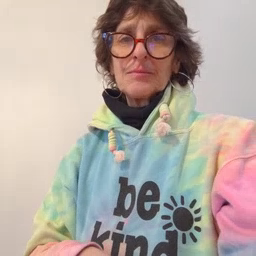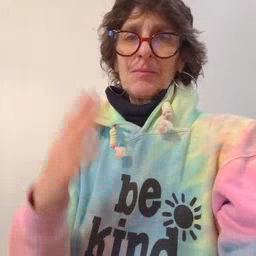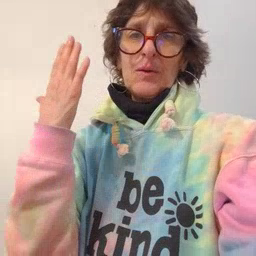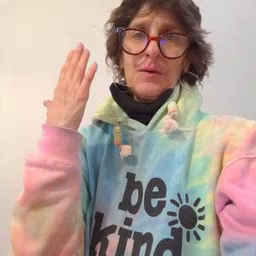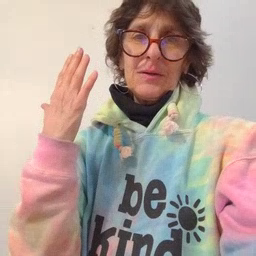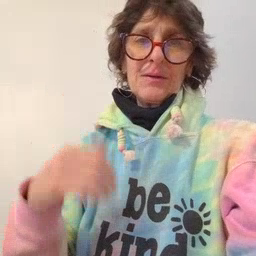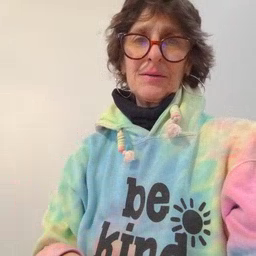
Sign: morning